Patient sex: M
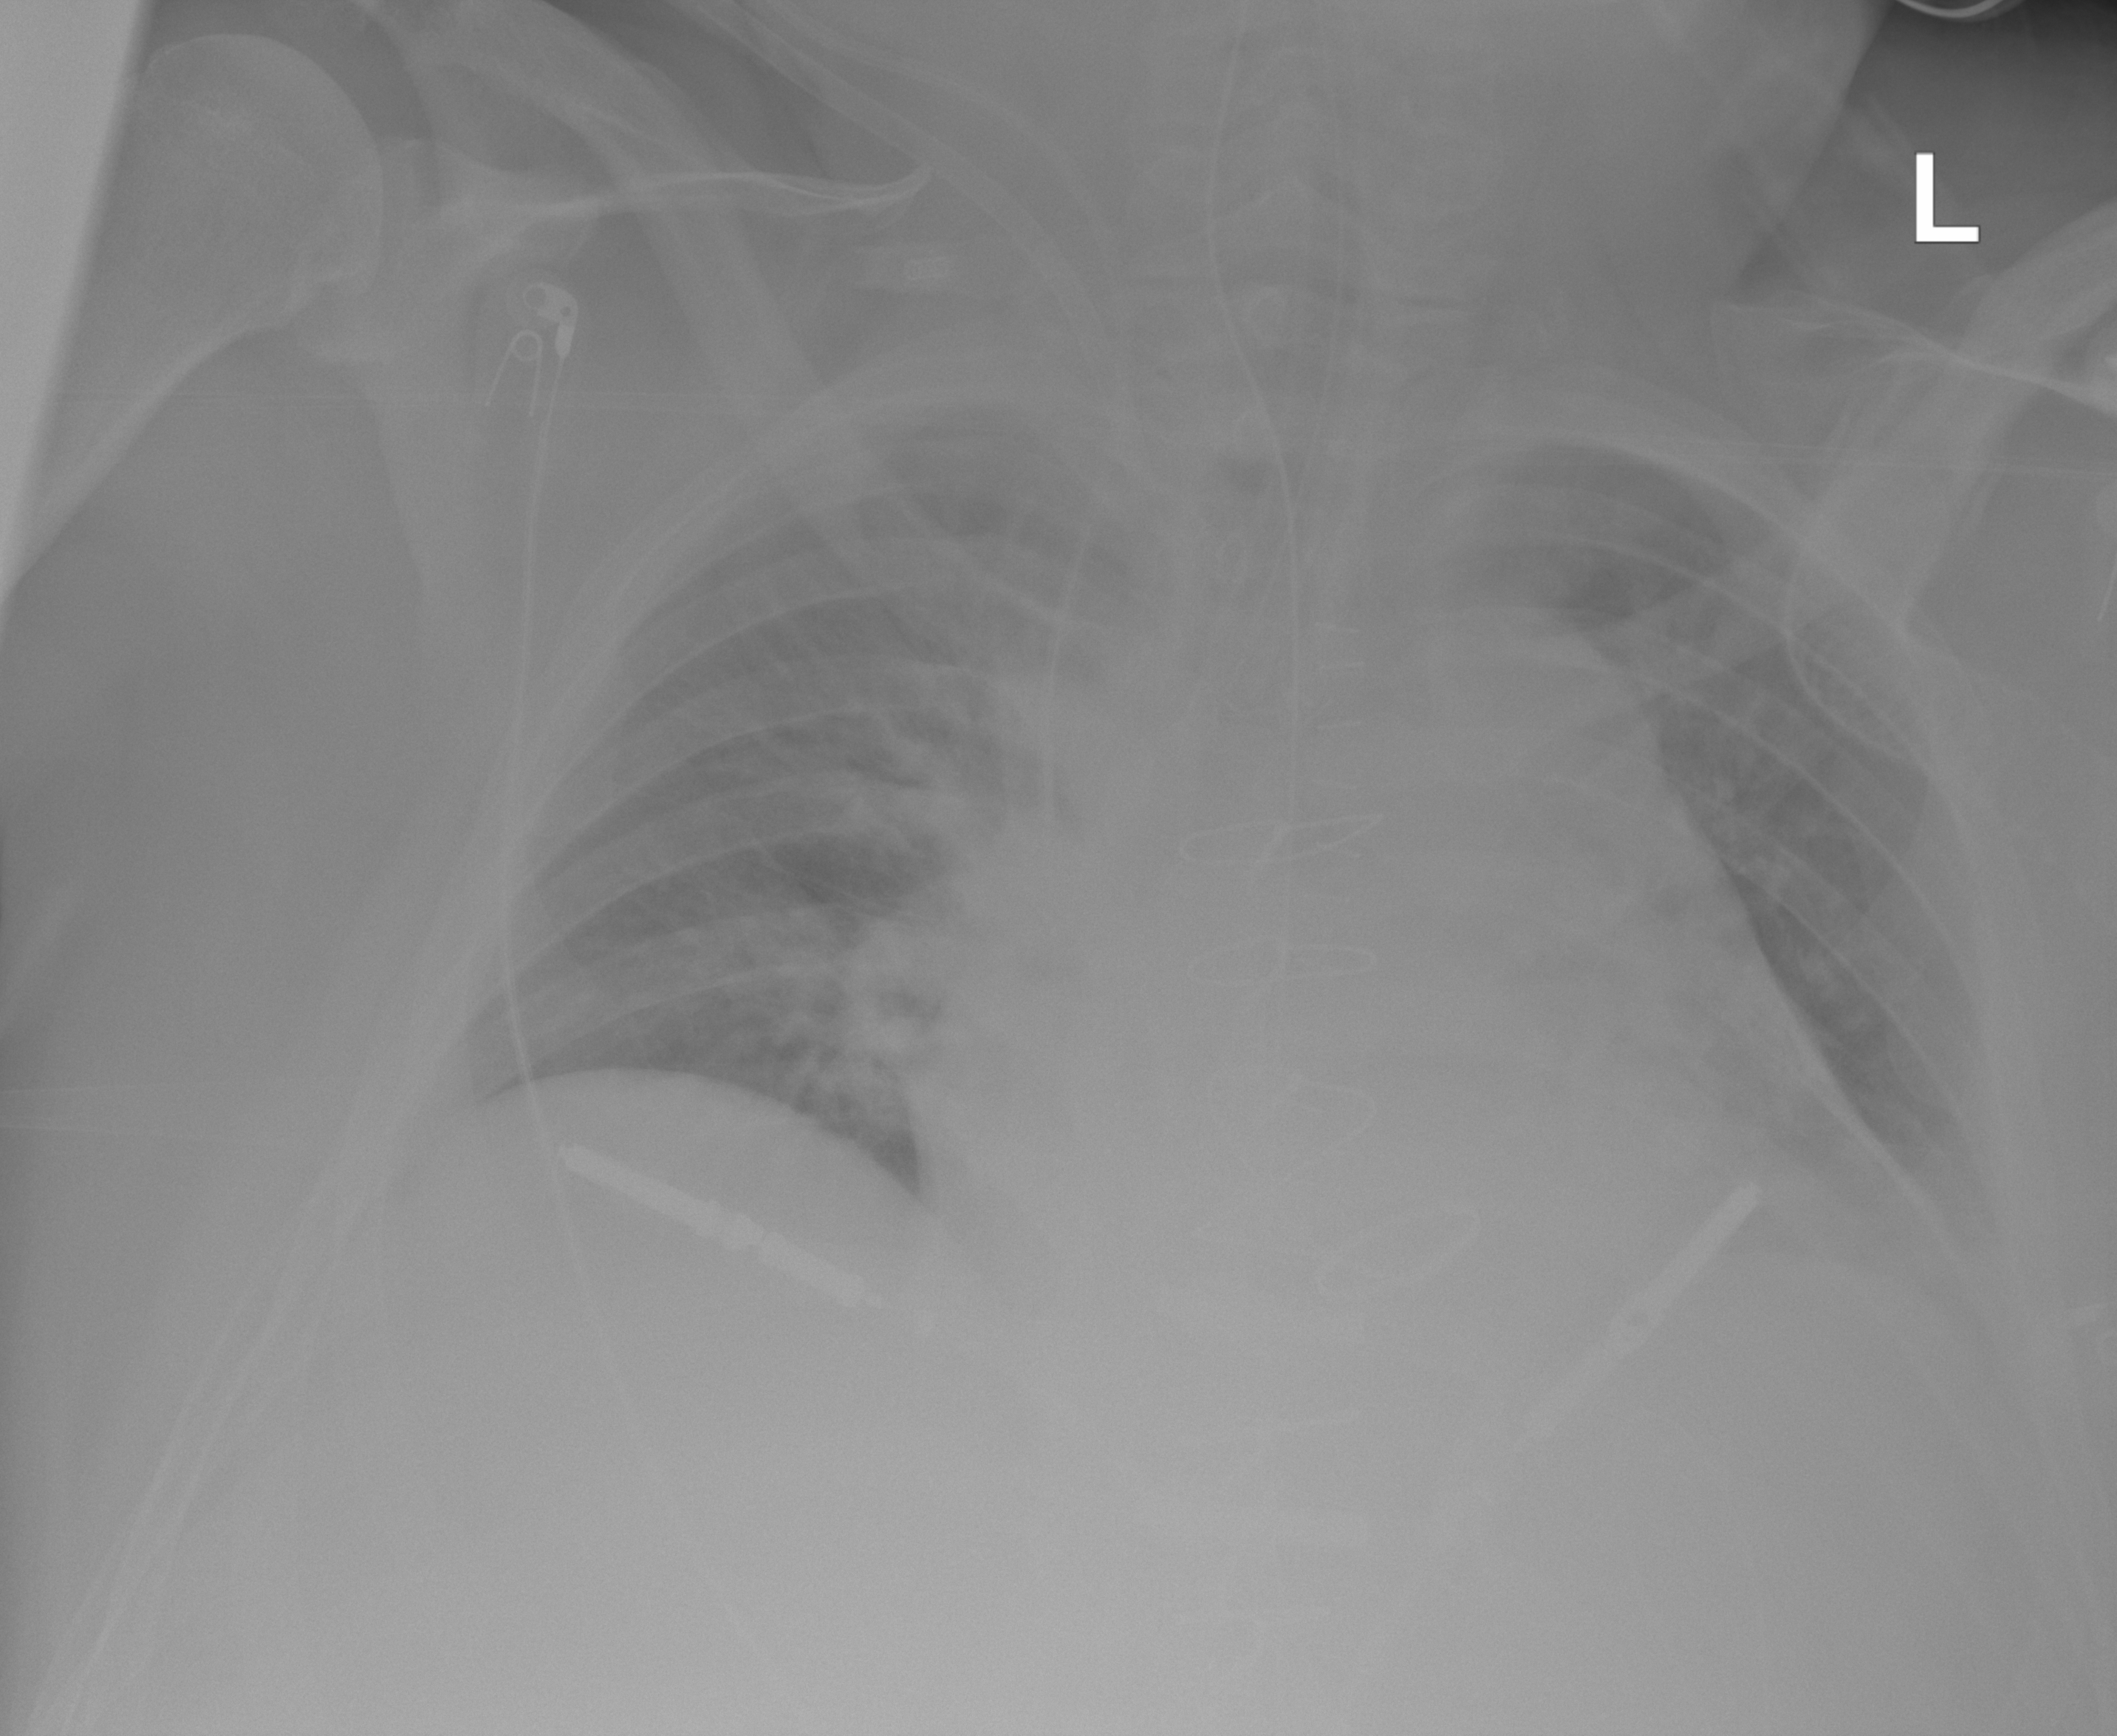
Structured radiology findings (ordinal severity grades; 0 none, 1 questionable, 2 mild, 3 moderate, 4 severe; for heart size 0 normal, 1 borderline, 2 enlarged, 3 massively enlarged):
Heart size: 0
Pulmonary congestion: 1
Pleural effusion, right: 0
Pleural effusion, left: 1
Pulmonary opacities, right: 2
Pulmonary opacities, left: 0
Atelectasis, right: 1
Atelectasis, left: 1